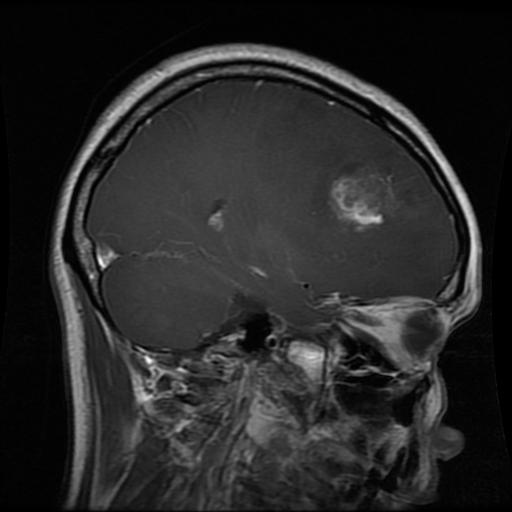
Label: glioma